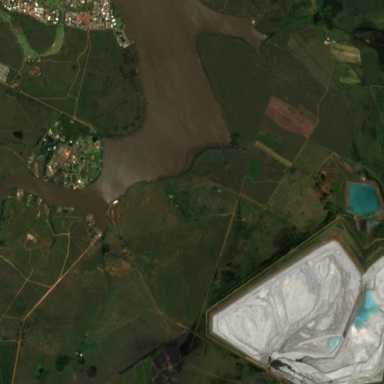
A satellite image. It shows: Landfill area with tailings reservoir.